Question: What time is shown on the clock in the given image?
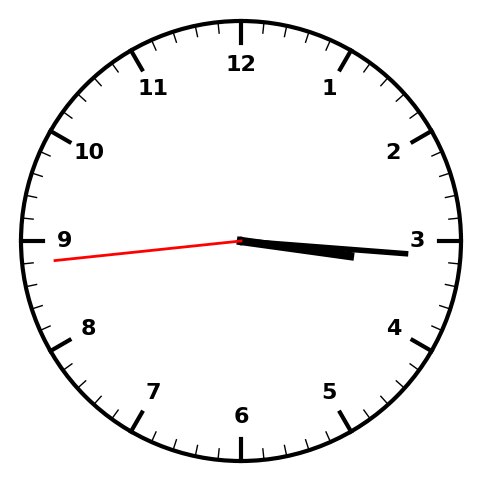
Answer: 03:15:44